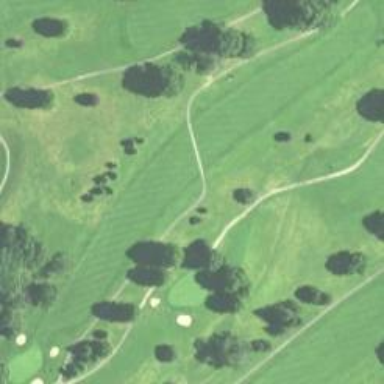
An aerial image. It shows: Golf fairway on grassland designated for leisure and sports activities.